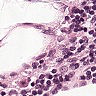
Metastatic tissue present: no